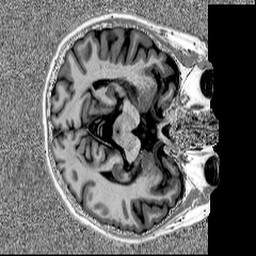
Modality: MP2RAGE
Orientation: axial
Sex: female